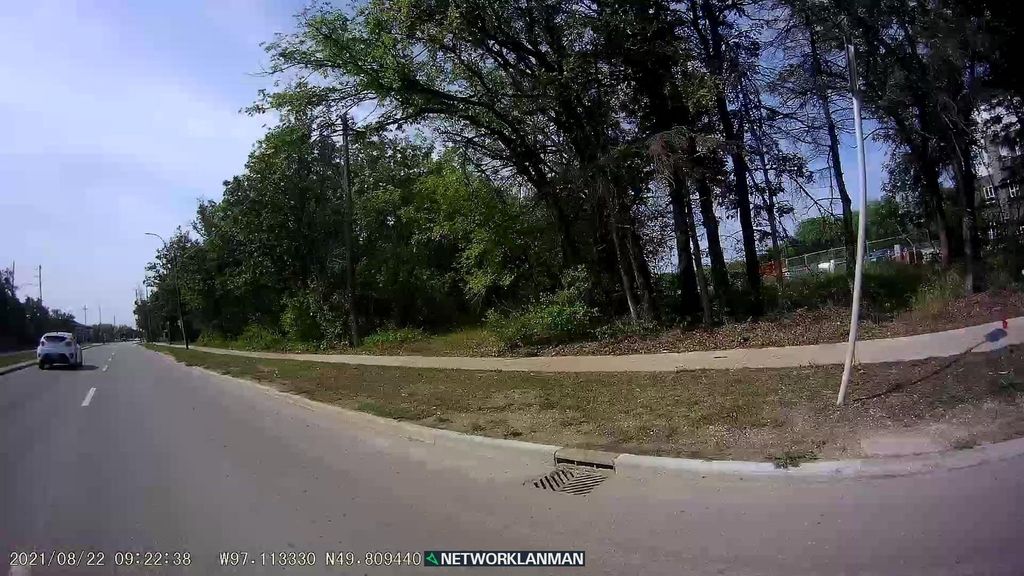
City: winnipeg